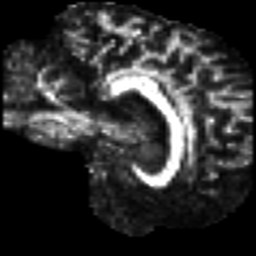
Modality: FA
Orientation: sagittal
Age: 49
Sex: male
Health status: healthy
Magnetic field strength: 3 T
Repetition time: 8.4 s
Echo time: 0.0926 s